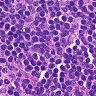
Metastatic tissue present: no